【题型】解答题　【知识点】平面几何　【难度】easy
已知：$\odot O$的直径$AB=8$，$\odot B$与$\odot O$相交于点$C$，$D$，$\odot O$的直径$CF$与$\odot B$相交于点$E$，设$\odot B$的半径为$x$，$OE$的长为$y$，

(1) 如图，当点$E$在线段$OC$上时，求$y$关于$x$的函数解析式，并写出定义域；

(2) 当点$E$在线段$CF$上时，如果$OE$的长为$3$，求公共弦$CD$的长；
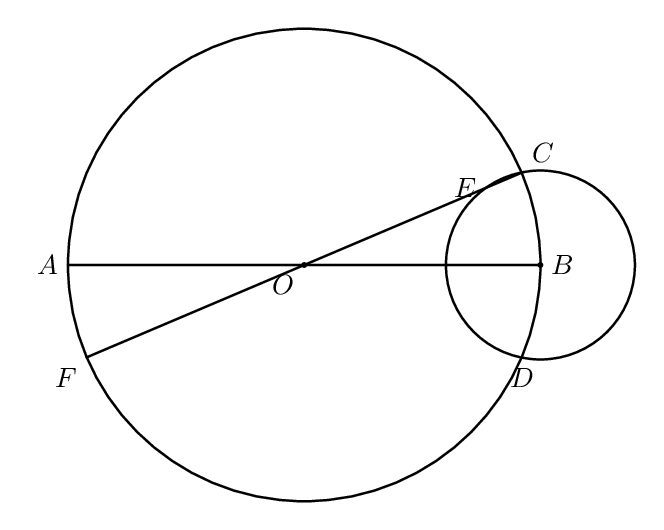
【解答】
【详解】（1）解：连接$BE$，

$\because \odot O$的直径$AB=8$，
$\therefore OC=OB=\dfrac{1}{2}AB=4$.

$\because BC=BE$，$OB=OC$，
$\therefore \angle BEC = \angle C = \angle CBO$.
$\therefore \triangle BCE \backsim \triangle OCB$，
$\therefore \dfrac{CE}{CB} = \dfrac{BC}{OC}$

$\because CE = OC - OE = 4 - y$，
$\therefore \dfrac{4 - y}{x} = \dfrac{x}{4}$，
$\therefore y$关于$x$的函数解析式为$y = 4 - \dfrac{1}{4}x^2$，定义域为$0 < x \leq 4$；

（2）解：作$BM \perp CE$，垂足为$M$，

$\because CE$是$\odot B$的弦，
$\therefore EM = \dfrac{1}{2}CE$.

设两圆的公共弦$CD$与$AB$相交于$H$，则$AB$垂直平分$CD$.
$\therefore CH = OC \cdot \sin \angle COB = OB \cdot \sin \angle COB = BM$,

当点$E$在线段$OC$上时，$EM = \dfrac{1}{2}CE = \dfrac{1}{2}(OC - OE) = \dfrac{1}{2}(4 - 3) = \dfrac{1}{2}$，
$\therefore OM = EM + OE = \dfrac{1}{2} + 3 = \dfrac{7}{2}$，
$\therefore BM = \sqrt{OB^2 - OM^2} = \sqrt{4^2 - \left(\dfrac{7}{2}\right)^2} = \dfrac{\sqrt{15}}{2}$，
$\therefore CD = 2CH = 2BM = \sqrt{15}$.

当点$E$在线段$OF$上时，$EM = \dfrac{1}{2}CE = \dfrac{1}{2}(OC + OE) = \dfrac{1}{2}(4 + 3) = \dfrac{7}{2}$，
$\therefore OM = EM - OE = \dfrac{7}{2} - 3 = \dfrac{1}{2}$
$\therefore BM = \sqrt{OB^2 - OM^2} = \sqrt{4^2 - \left(\dfrac{1}{2}\right)^2} = \dfrac{3\sqrt{7}}{2}$，
$\therefore CD = 2CH = 2BM = 3\sqrt{7}$.
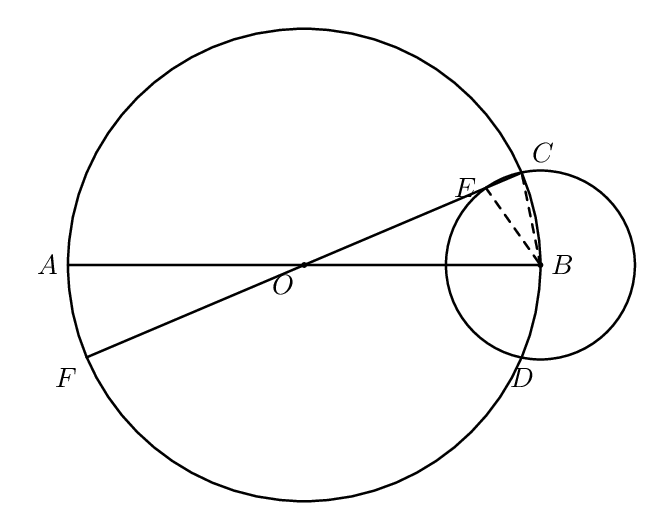
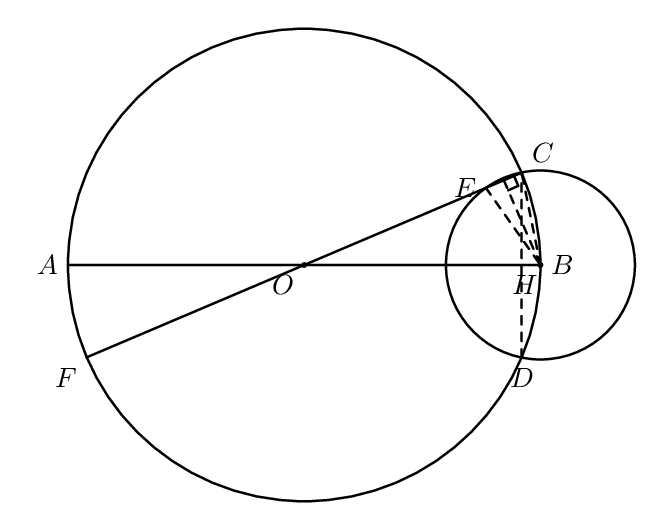